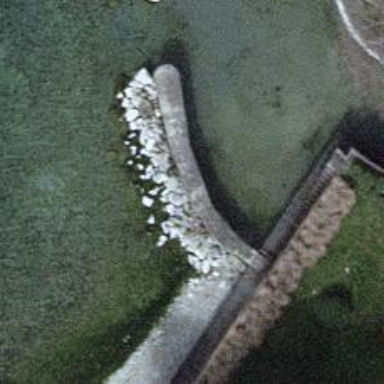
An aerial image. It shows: Breakwater structure.